Question: Sometimes my class is becoming highlighted for a few second but soon the problem shows again. I tried build cleaaning, restoring visual studio, deleting my pages as I saw some people had similar issues and it was because of the xaml files.
Everything was great until last week.
I haven't noticed the reason of this bug. Also i tried using different namespaces and changed some folders, created new classes. Nothing helped
Please help me fix it as I have a lot of code to be done and my inspiration dies every time I see my class with white color)

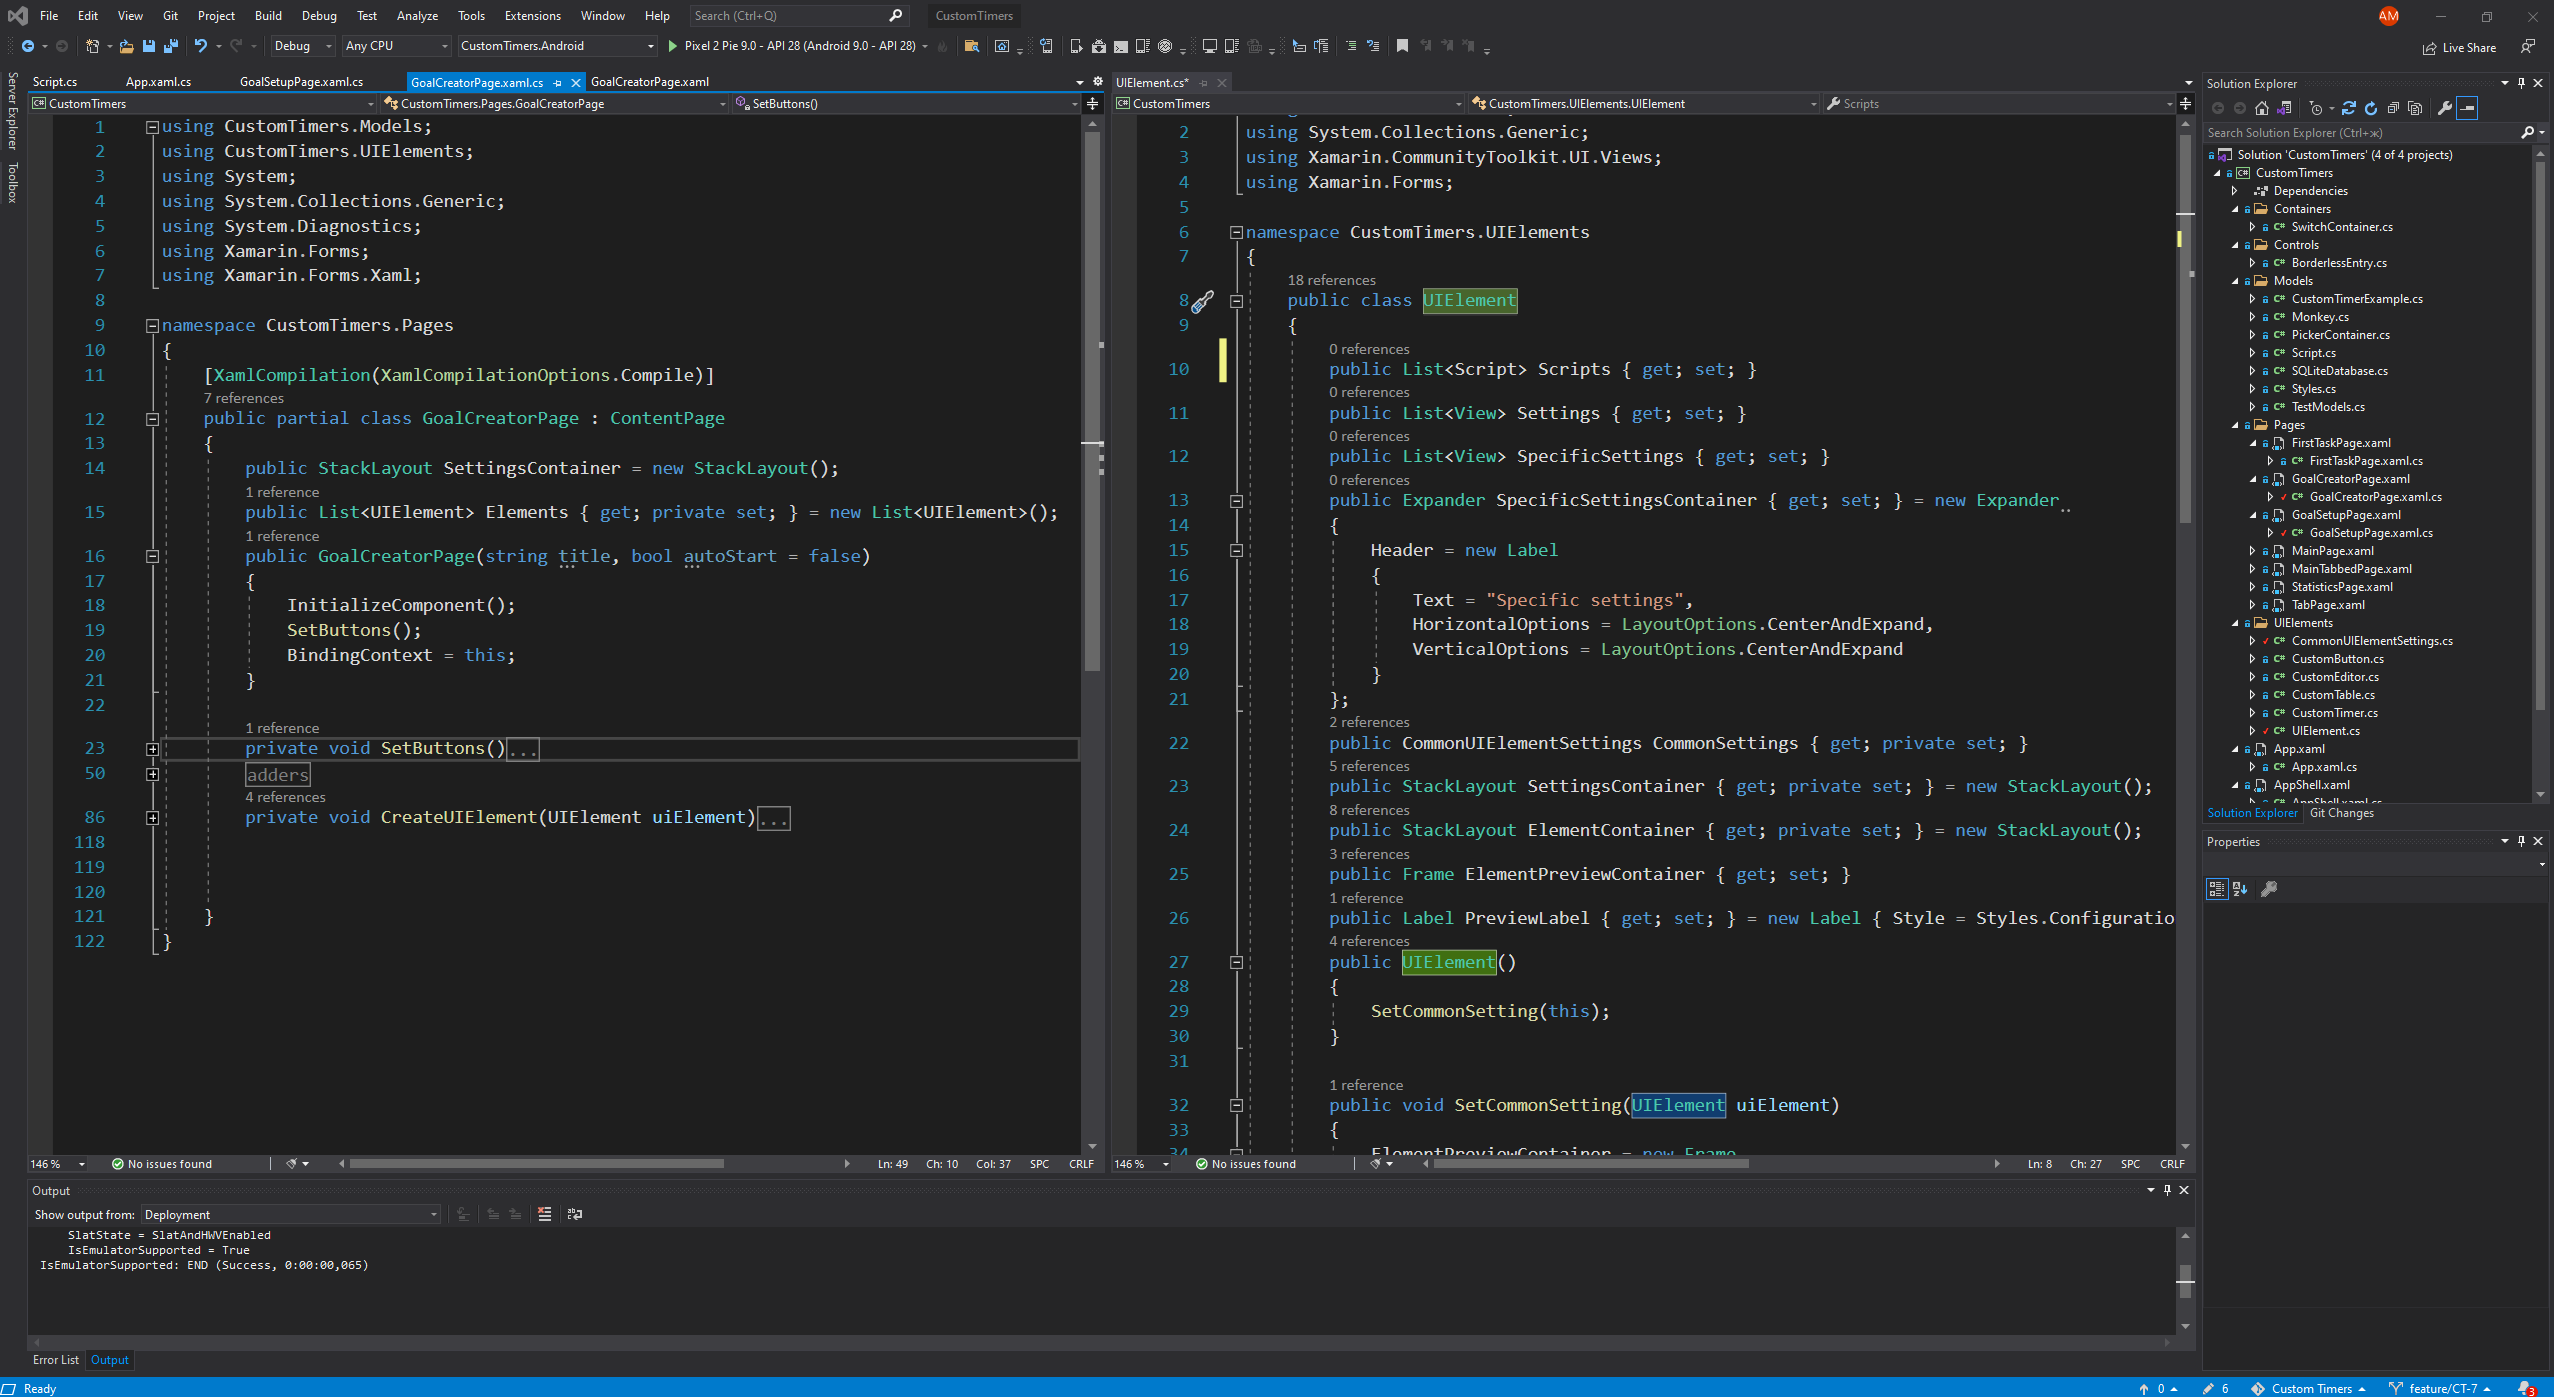
Answer: This bug appears while using XamarinCommunityToolkit since version 1.3.2
<URL>